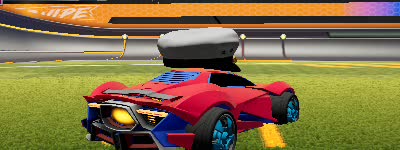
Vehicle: werewolf